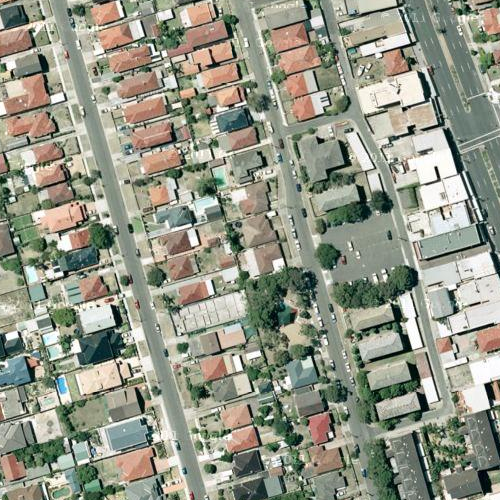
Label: sydney